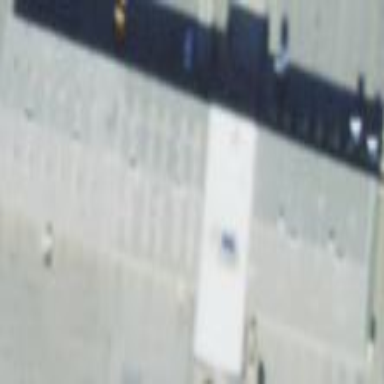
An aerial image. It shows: Commercial building housing truck repair shop.